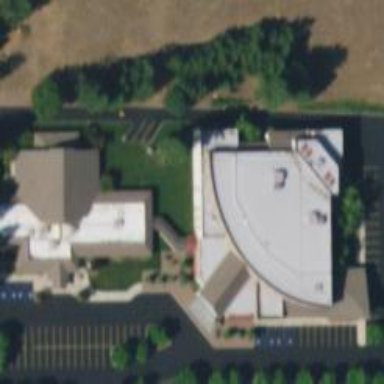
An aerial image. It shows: Building that serves as place of worship.